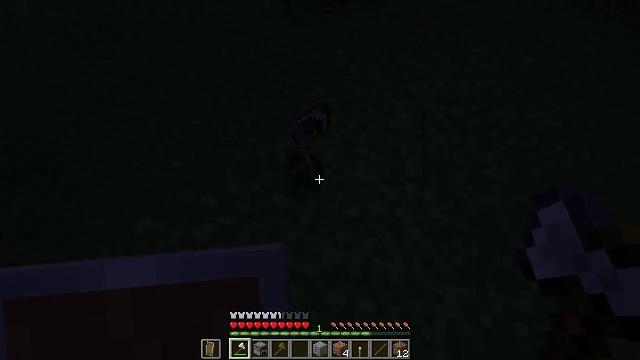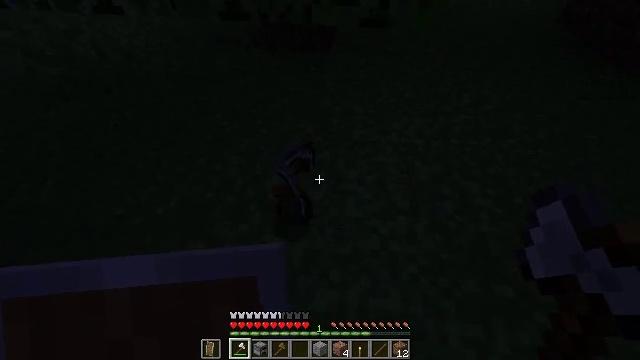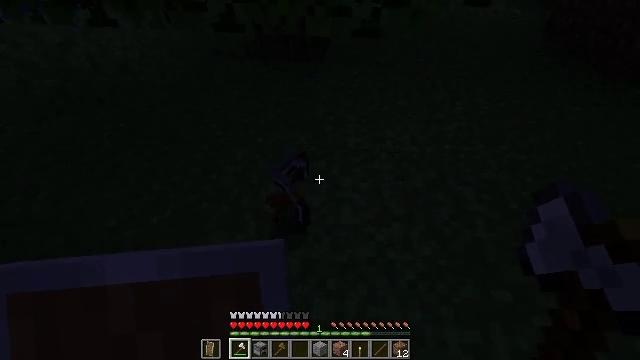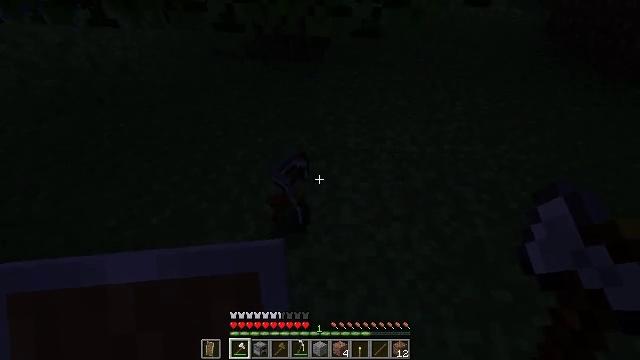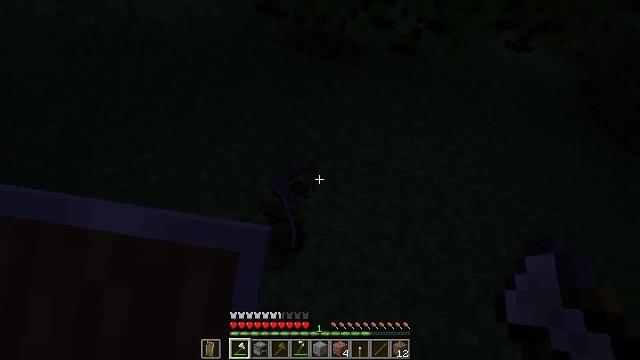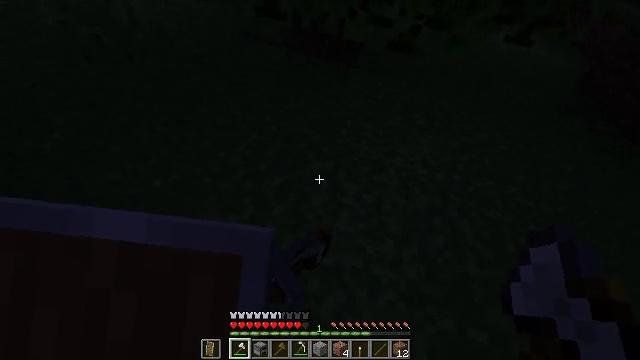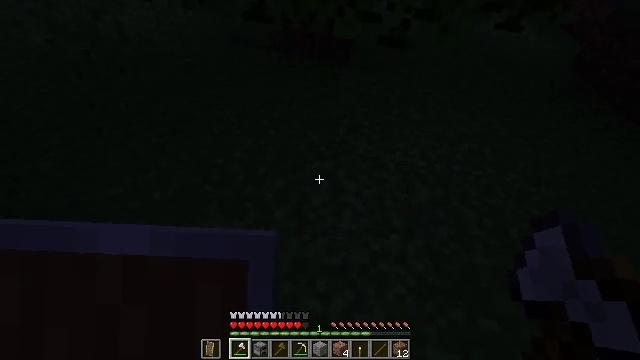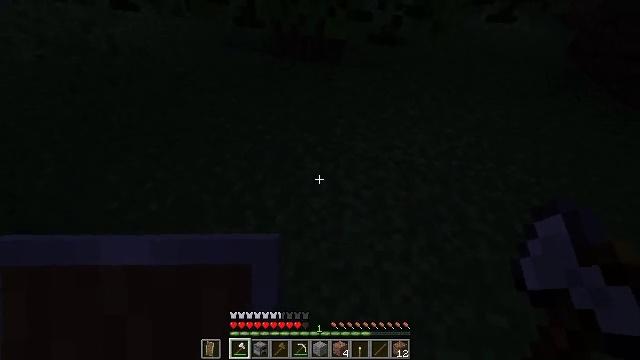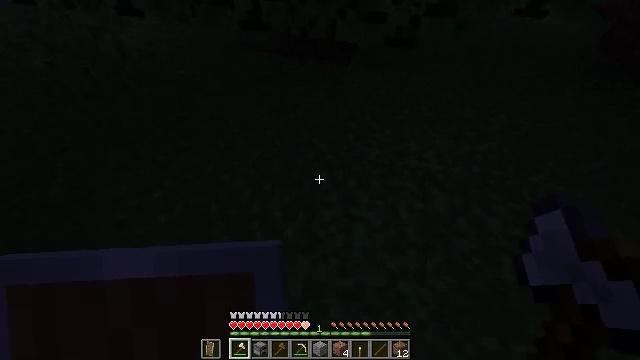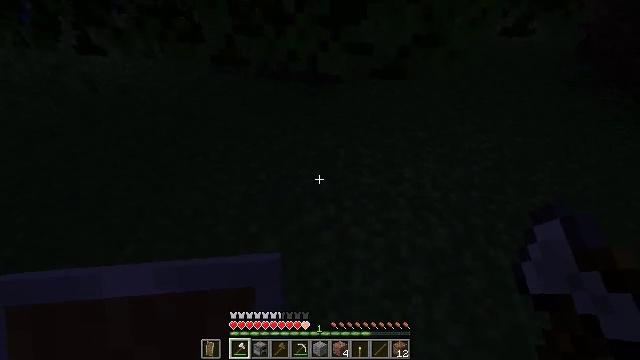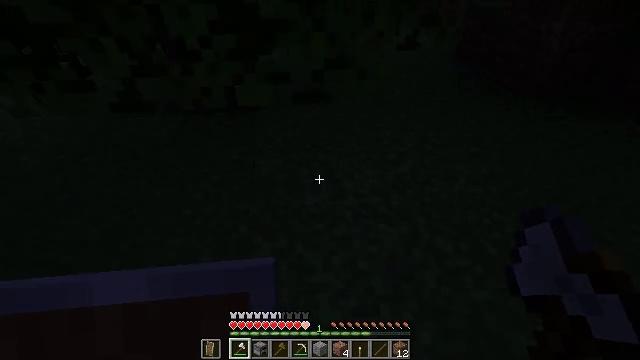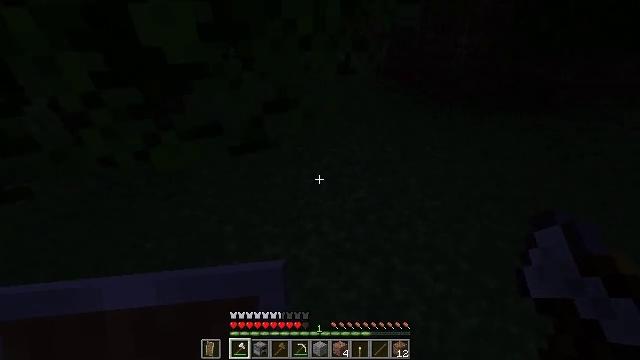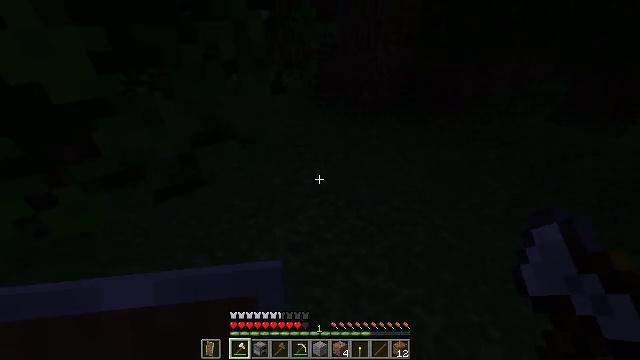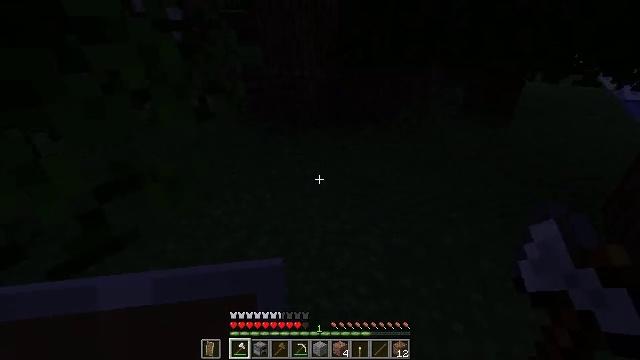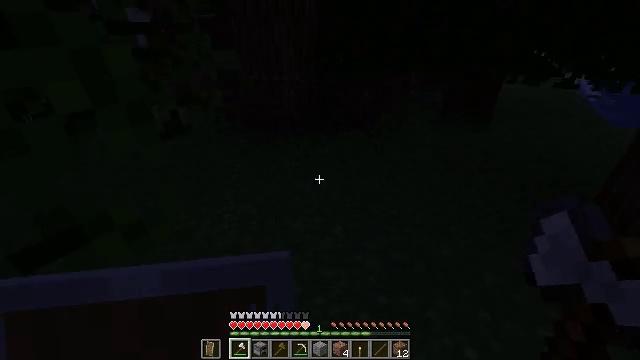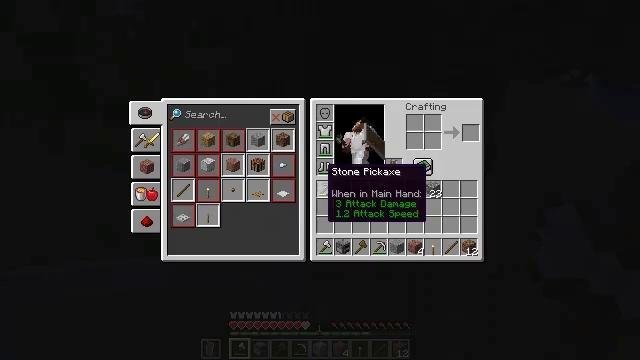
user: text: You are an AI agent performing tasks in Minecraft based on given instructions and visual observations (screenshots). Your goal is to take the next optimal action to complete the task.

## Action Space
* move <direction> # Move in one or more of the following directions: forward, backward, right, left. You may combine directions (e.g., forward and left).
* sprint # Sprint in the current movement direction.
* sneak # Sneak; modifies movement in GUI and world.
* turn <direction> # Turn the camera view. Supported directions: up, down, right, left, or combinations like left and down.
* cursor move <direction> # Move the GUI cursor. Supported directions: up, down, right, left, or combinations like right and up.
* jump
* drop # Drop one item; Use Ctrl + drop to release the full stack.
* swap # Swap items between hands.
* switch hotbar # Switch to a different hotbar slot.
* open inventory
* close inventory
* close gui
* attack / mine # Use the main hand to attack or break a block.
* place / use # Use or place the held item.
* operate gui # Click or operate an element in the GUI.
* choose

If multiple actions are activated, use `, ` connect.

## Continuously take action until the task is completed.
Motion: motion action
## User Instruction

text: Kill mobs in the water.
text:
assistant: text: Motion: turn right and up
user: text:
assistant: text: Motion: turn right and up
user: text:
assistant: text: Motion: no_op
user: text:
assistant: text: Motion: no_op
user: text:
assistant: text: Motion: turn left
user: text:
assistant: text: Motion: no_op
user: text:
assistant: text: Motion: move forward
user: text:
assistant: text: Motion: move forward, turn left and down
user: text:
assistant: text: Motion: move forward, turn right and up
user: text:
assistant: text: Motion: move forward, turn right and up
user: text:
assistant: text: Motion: move forward, turn right and up
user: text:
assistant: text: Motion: move forward, turn right and up
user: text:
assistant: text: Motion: move forward, turn right and up
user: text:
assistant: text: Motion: turn right
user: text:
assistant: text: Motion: open inventory
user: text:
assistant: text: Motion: open inventory
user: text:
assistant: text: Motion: open inventory
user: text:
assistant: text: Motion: no_op
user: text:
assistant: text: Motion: cursor move right and down
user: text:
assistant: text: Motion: cursor move right and down
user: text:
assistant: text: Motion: cursor move right and down
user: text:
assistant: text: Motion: cursor move down
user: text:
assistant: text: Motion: cursor move right and down
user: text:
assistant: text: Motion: no_op
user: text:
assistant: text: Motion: no_op
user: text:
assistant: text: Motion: cursor move left and up
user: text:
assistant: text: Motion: no_op
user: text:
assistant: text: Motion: no_op
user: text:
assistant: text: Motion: no_op
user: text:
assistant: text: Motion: no_op